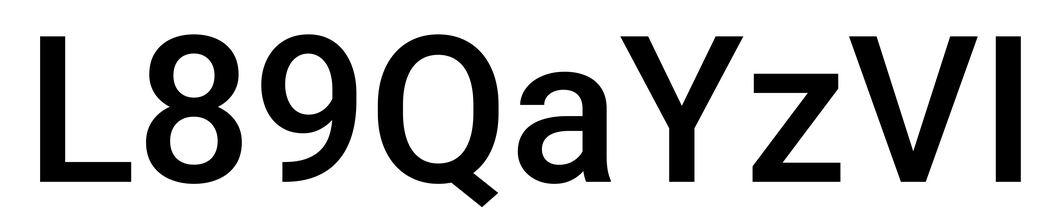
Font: Roboto_Medium